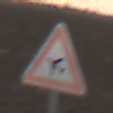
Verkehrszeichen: FlugbetriebRechts
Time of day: MorningAfternoon
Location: Outdoor (Nature)
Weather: Overcast
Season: NotSpecified
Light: Natural